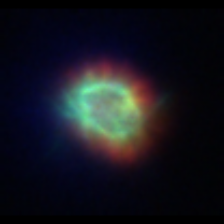
Taxon: Ciliates
Group: Other